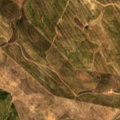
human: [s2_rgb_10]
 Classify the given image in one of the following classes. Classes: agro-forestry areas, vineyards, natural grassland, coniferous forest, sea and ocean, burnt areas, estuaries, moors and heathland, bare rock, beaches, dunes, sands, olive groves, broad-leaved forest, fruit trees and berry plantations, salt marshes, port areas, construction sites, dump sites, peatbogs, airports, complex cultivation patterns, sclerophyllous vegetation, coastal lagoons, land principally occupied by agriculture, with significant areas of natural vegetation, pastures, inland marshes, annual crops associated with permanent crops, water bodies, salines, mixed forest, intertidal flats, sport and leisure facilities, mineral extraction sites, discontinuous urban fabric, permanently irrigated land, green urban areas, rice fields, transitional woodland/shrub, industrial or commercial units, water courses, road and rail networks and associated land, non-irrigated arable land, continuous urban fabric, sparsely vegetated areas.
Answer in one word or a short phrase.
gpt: land principally occupied by agriculture, with significant areas of natural vegetation, transitional woodland/shrub